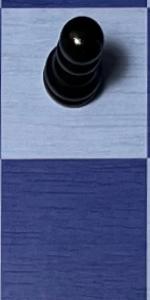
Label: Empty